Question: Simple JSF1.2 and Jboss Server 5.0 is working fine, but after adding a Richfaces 3.X JAR it's giving error. my application is not working.
- - -
'''
java.lang.ClassNotFoundException: org.ajax4jsf.Filter
at java.net.URLClassLoader$1.run(URLClassLoader.java:202)
at java.security.AccessController.doPrivileged(Native Method)
at java.net.URLClassLoader.findClass(URLClassLoader.java:190)
at java.lang.ClassLoader.loadClass(ClassLoader.java:307)
at java.lang.ClassLoader.loadClass(ClassLoader.java:248)
at org.jboss.web.tomcat.service.TomcatInjectionContainer.newInstance(TomcatInjectionContainer.java:240)
at org.apache.catalina.core.ApplicationFilterConfig.getFilter(ApplicationFilterConfig.java:220)
at org.apache.catalina.core.ApplicationFilterConfig.setFilterDef(ApplicationFilterConfig.java:332)
at org.apache.catalina.core.ApplicationFilterConfig.<init>(ApplicationFilterConfig.java:90)
at org.apache.catalina.core.StandardContext.filterStart(StandardContext.java:3783)
at org.apache.catalina.core.StandardContext.start(StandardContext.java:4413)
at org.jboss.web.tomcat.service.deployers.TomcatDeployment.performDeployInternal(TomcatDeployment.java:367)
at org.jboss.web.tomcat.service.deployers.TomcatDeployment.performDeploy(TomcatDeployment.java:146)
at org.jboss.web.deployers.AbstractWarDeployment.start(AbstractWarDeployment.java:460)
at org.jboss.web.deployers.WebModule.startModule(WebModule.java:118)
at org.jboss.web.deployers.WebModule.start(WebModule.java:96)
at sun.reflect.NativeMethodAccessorImpl.invoke0(Native Method)
at sun.reflect.NativeMethodAccessorImpl.invoke(NativeMethodAccessorImpl.java:39)
at sun.reflect.DelegatingMethodAccessorImpl.invoke(DelegatingMethodAccessorImpl.java:25)
at java.lang.reflect.Method.invoke(Method.java:597)
at org.jboss.mx.interceptor.ReflectedDispatcher.invoke(ReflectedDispatcher.java:157)
at org.jboss.mx.server.Invocation.dispatch(Invocation.java:96)
at org.jboss.mx.server.Invocation.invoke(Invocation.java:88)
at org.jboss.mx.server.AbstractMBeanInvoker.invoke(AbstractMBeanInvoker.java:264)
at org.jboss.mx.server.MBeanServerImpl.invoke(MBeanServerImpl.java:668)
at org.jboss.system.microcontainer.ServiceProxy.invoke(ServiceProxy.java:206)
at $Proxy36.start(Unknown Source)
'''

Please help me into this..
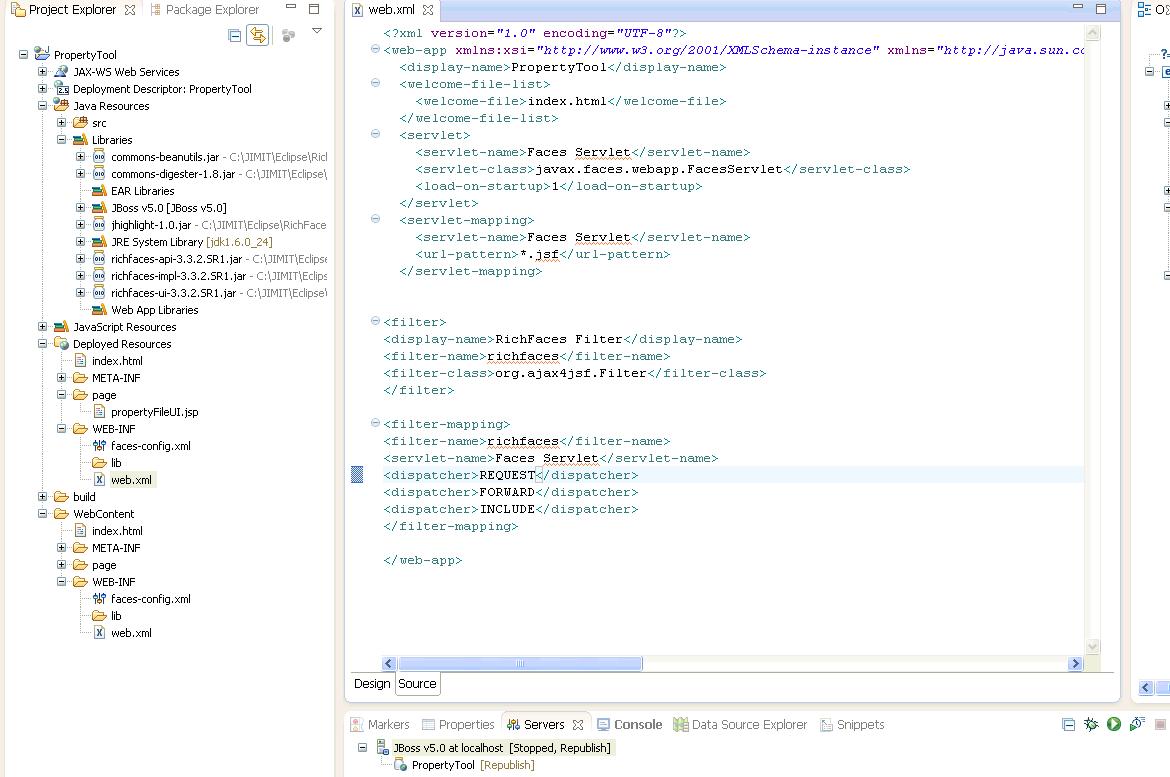
Answer: 1. By default JBoss 5.0 contains JSF library at location - jboss-5.0.0.GA\server\default\deploy\jbossweb.sar\jsf-libs. You have to provide explicitly for JSF 2.0 at this location, if implementation requires it. jboss-faces.jar jsf-api.jar jsf-impl.jar
2. Also, you have to provide required JSF implementation specific jars during project deployment. Below is the \WEB-INF\lib content. cssparser-0.9.5.jar guava-13.0.1.jar richfaces-components-api-4.3.2.Final.jar richfaces-components-ui-4.3.2.CR1.jar richfaces-core-api-4.3.2.Final.jar richfaces-core-impl-4.3.2.Final.jar sac-1.3.jar
3. Altering namespace declaration and schema location in web.xml content <web-app xmlns:xsi="http://www.w3.org/2001/XMLSchema-instance" xmlns="http://java.sun.com/xml/ns/javaee" xmlns:web="http://java.sun.com/xml/ns/javaee/web-app_2_5.xsd" xsi:schemaLocation="http://java.sun.com/xml/ns/javaee http://java.sun.com/xml/ns/javaee/web-app_2_5.xsd" id="WebApp_ID" version="2.5"> Also, remove filter/filter-mapping & add the below content. <context-param>
<description>State saving method: 'client' or 'server' (=default). See JSF Specification 2.5.2</description>
<param-name>javax.faces.STATE_SAVING_METHOD</param-name>
<param-value>client</param-value>
</context-param>
<context-param>
<param-name>javax.servlet.jsp.jstl.fmt.localizationContext</param-name>
<param-value>resources.application</param-value>
</context-param>
<listener>
<listener-class>com.sun.faces.config.ConfigureListener</listener-class>
</listener>
[Note: I have verified with RichFaces 4.3.2, JBoss 5.0 & JSF 2.0. I presume it work with the lower configuration]